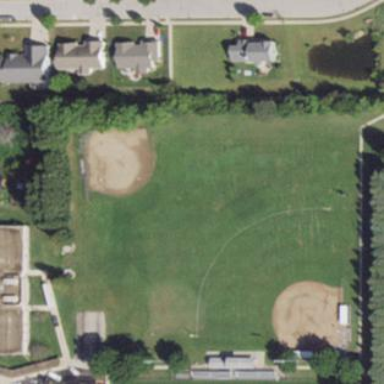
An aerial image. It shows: Baseball pitch for leisure and sports activities.